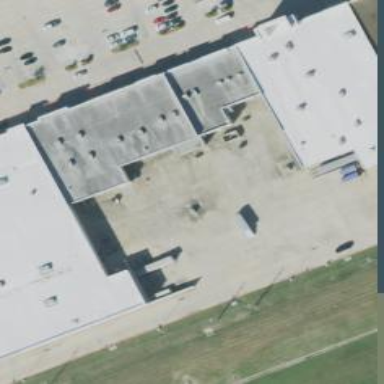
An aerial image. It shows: Retail building.